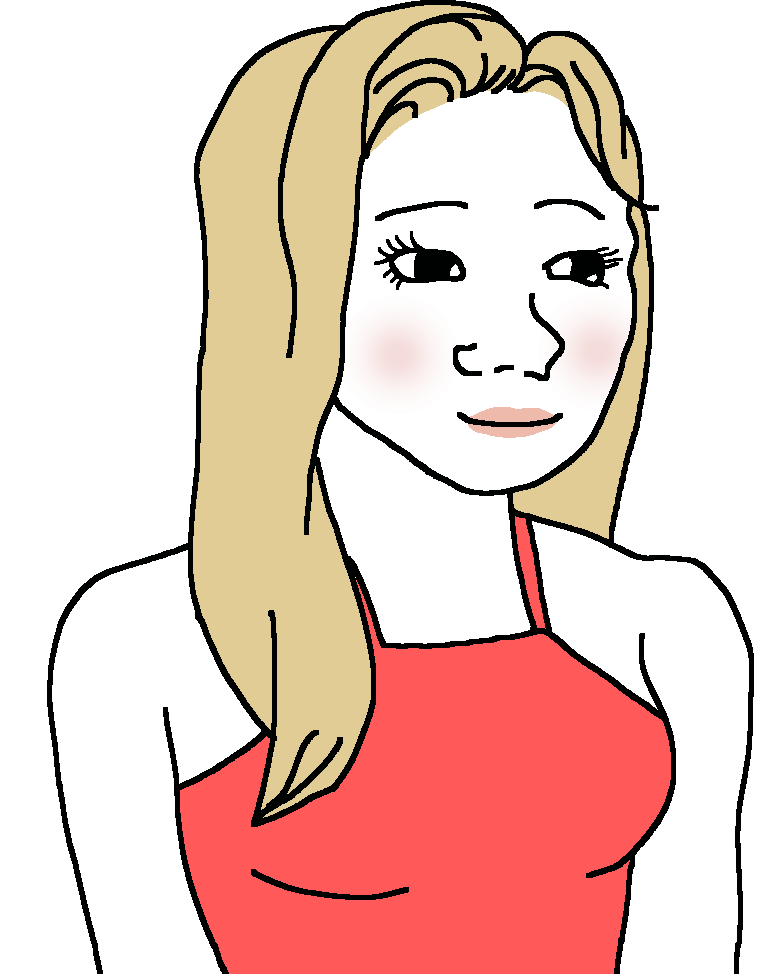
Label: 5_Trad_Wife